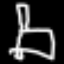
Label: chair